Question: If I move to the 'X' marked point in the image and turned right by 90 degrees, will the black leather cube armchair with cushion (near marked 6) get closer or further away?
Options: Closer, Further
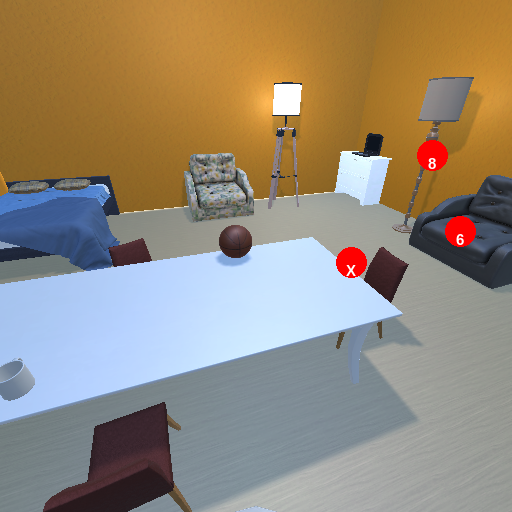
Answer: Closer